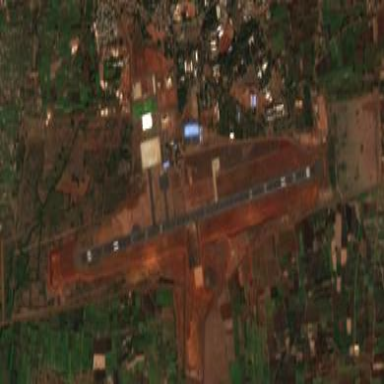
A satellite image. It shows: Public aerodrome or airport.